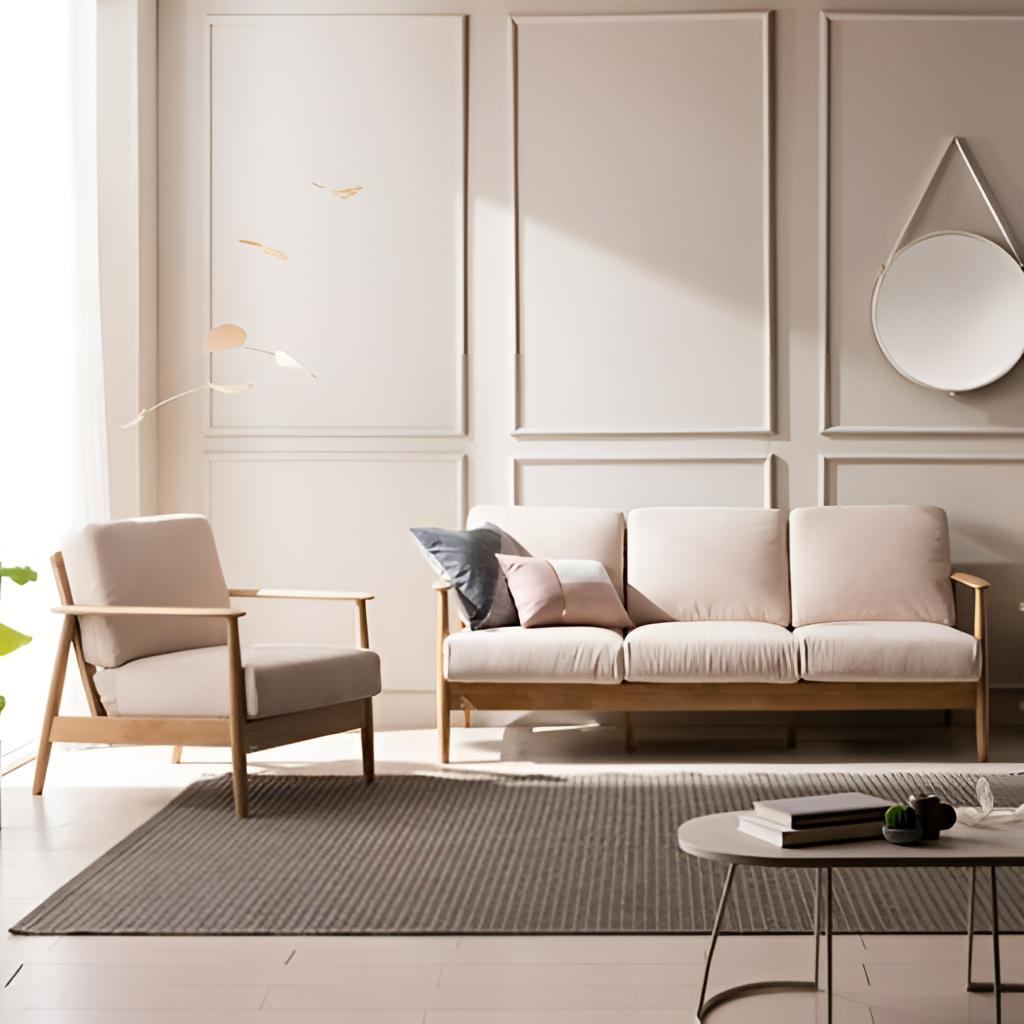
living room, beige fabric sofa, contemporary, beige panel wallpaper, with solid pattern, beige wood flooring, with plank pattern